Field crop: maize
Growth stage: 1
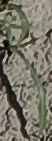
Species: sorghum